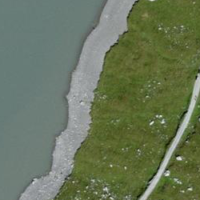
EUNIS habitat code: 25
Species observed at this site:
Eristalis tenax
Autographa gamma
Agriades glandon
Parnassia palustris